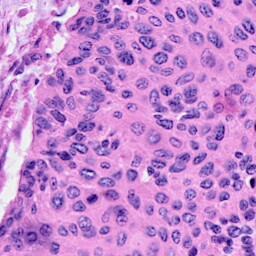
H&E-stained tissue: Cervix